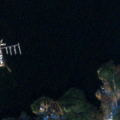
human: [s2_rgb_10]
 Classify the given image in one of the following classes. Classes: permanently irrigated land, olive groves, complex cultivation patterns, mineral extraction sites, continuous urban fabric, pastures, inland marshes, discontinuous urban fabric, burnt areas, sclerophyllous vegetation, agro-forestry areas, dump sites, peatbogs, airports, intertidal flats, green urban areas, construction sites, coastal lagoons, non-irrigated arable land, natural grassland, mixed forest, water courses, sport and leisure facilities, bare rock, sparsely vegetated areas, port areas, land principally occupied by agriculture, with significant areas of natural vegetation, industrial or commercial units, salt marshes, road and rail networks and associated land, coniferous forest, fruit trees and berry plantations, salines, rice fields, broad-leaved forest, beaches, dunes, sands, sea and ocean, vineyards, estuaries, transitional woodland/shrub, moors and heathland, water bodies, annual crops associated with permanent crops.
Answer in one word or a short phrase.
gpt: discontinuous urban fabric, coniferous forest, water bodies